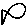
Label: fish